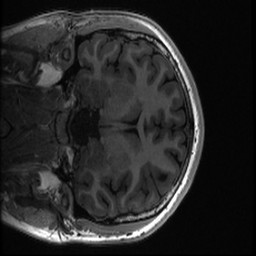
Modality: T1w
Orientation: coronal
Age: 18
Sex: female